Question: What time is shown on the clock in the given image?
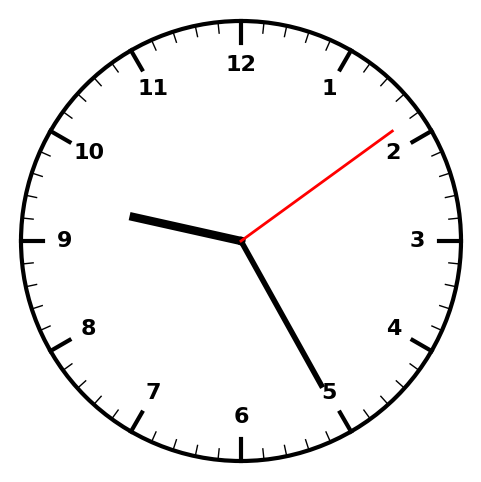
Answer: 09:25:09